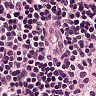
Metastatic tissue present: no